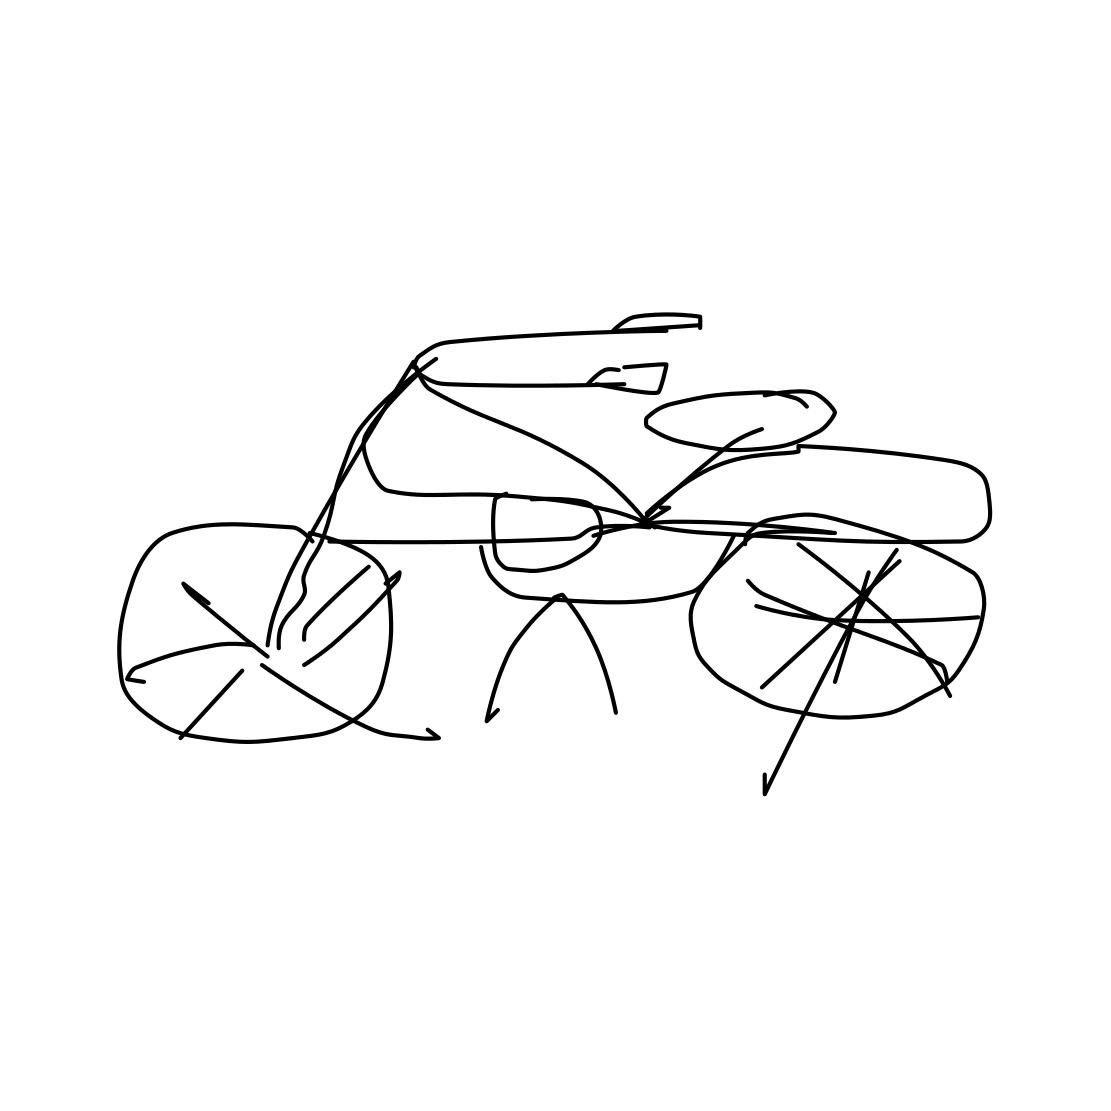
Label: motorbike